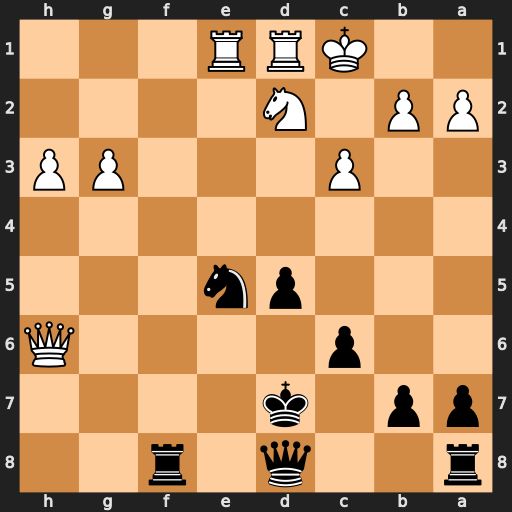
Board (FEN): r2q1r2/pp1k4/2p4Q/3pn3/8/2P3PP/PP1N4/2KRR3
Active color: b
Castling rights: -
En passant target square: -
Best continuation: Nd3+ Kc2 Nxe1+